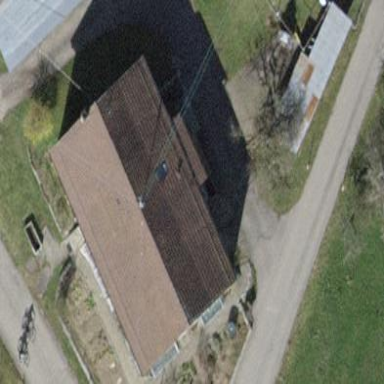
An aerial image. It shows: Building with tiled roof.